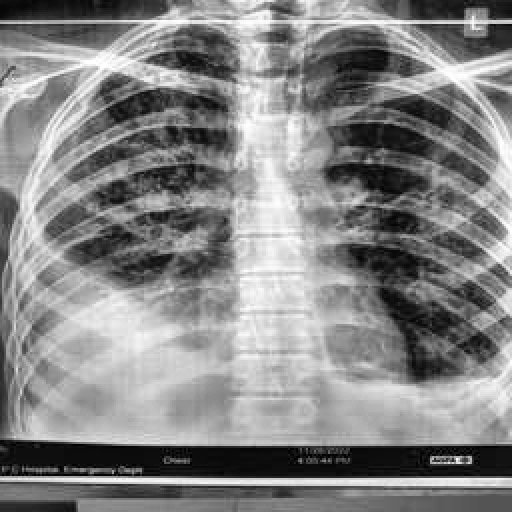
Finding: TUBERCULOSIS